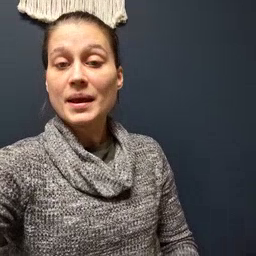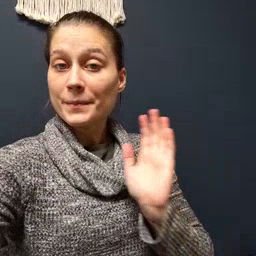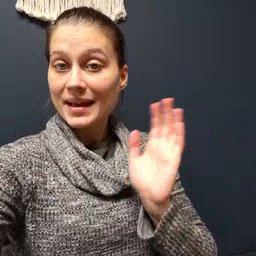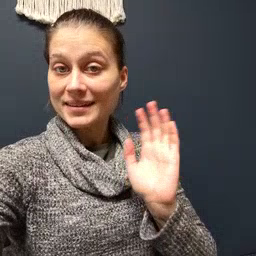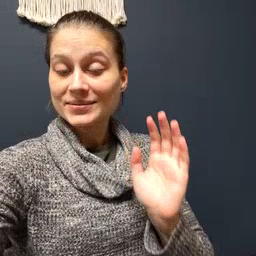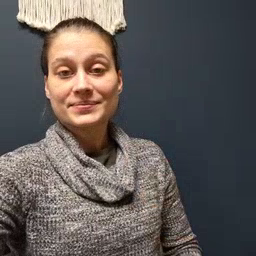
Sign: bye